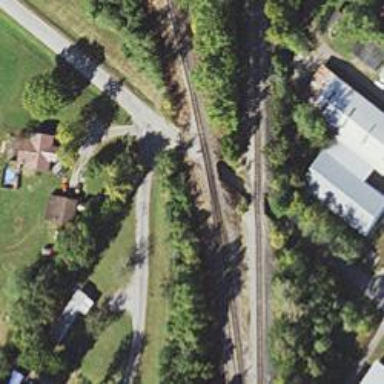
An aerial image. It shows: Railway bridge over siding.